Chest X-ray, PA view. Patient: 29 years old, sex M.
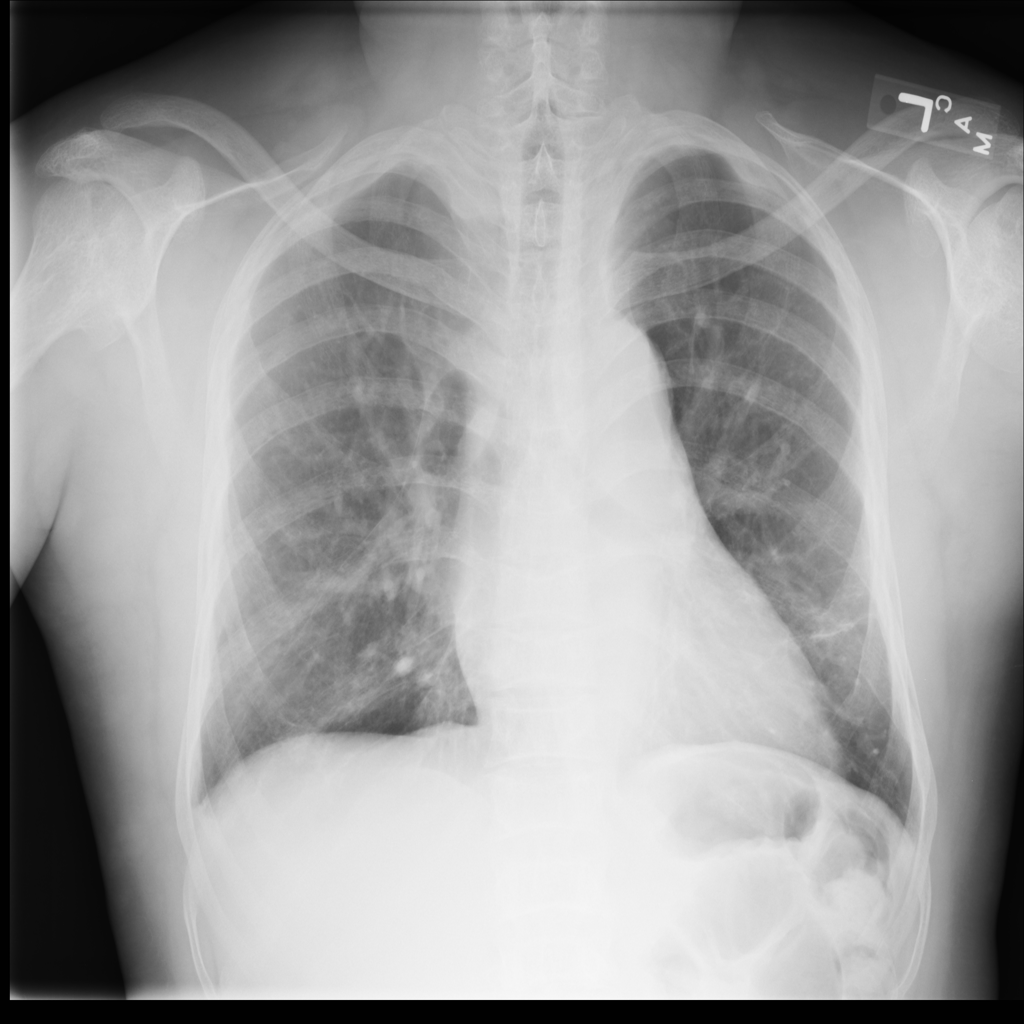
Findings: Infiltration